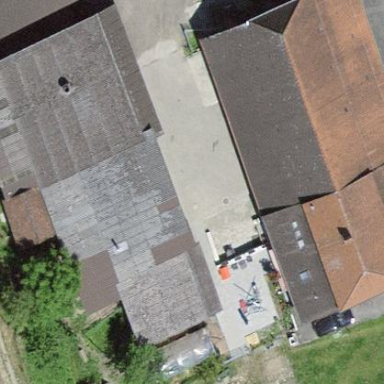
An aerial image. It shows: Farm building.